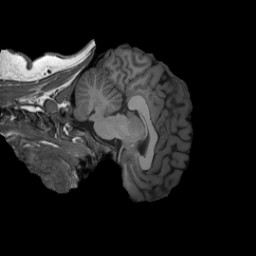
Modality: T1w
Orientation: sagittal
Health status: healthy